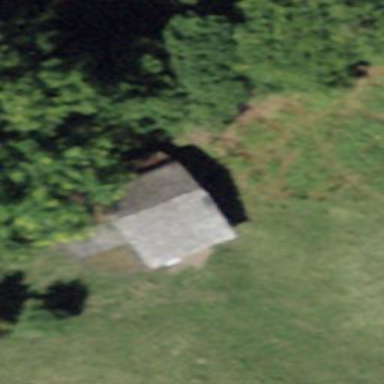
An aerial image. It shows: Rural barn.